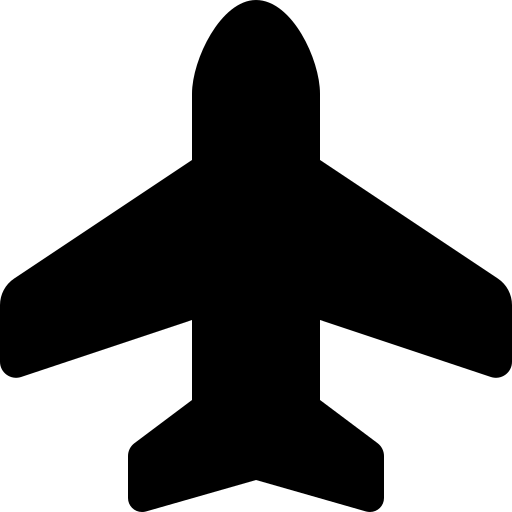
Tags: icon, FontAwesome, fa-icon, solid, plane, up